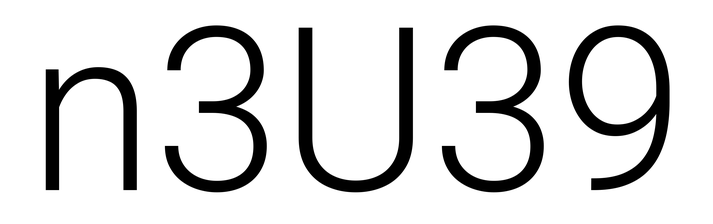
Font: Roboto_Light